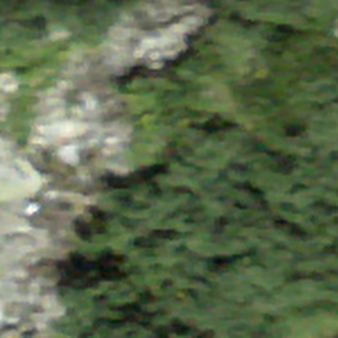
Label: other